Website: bh-photo
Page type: cross-sells
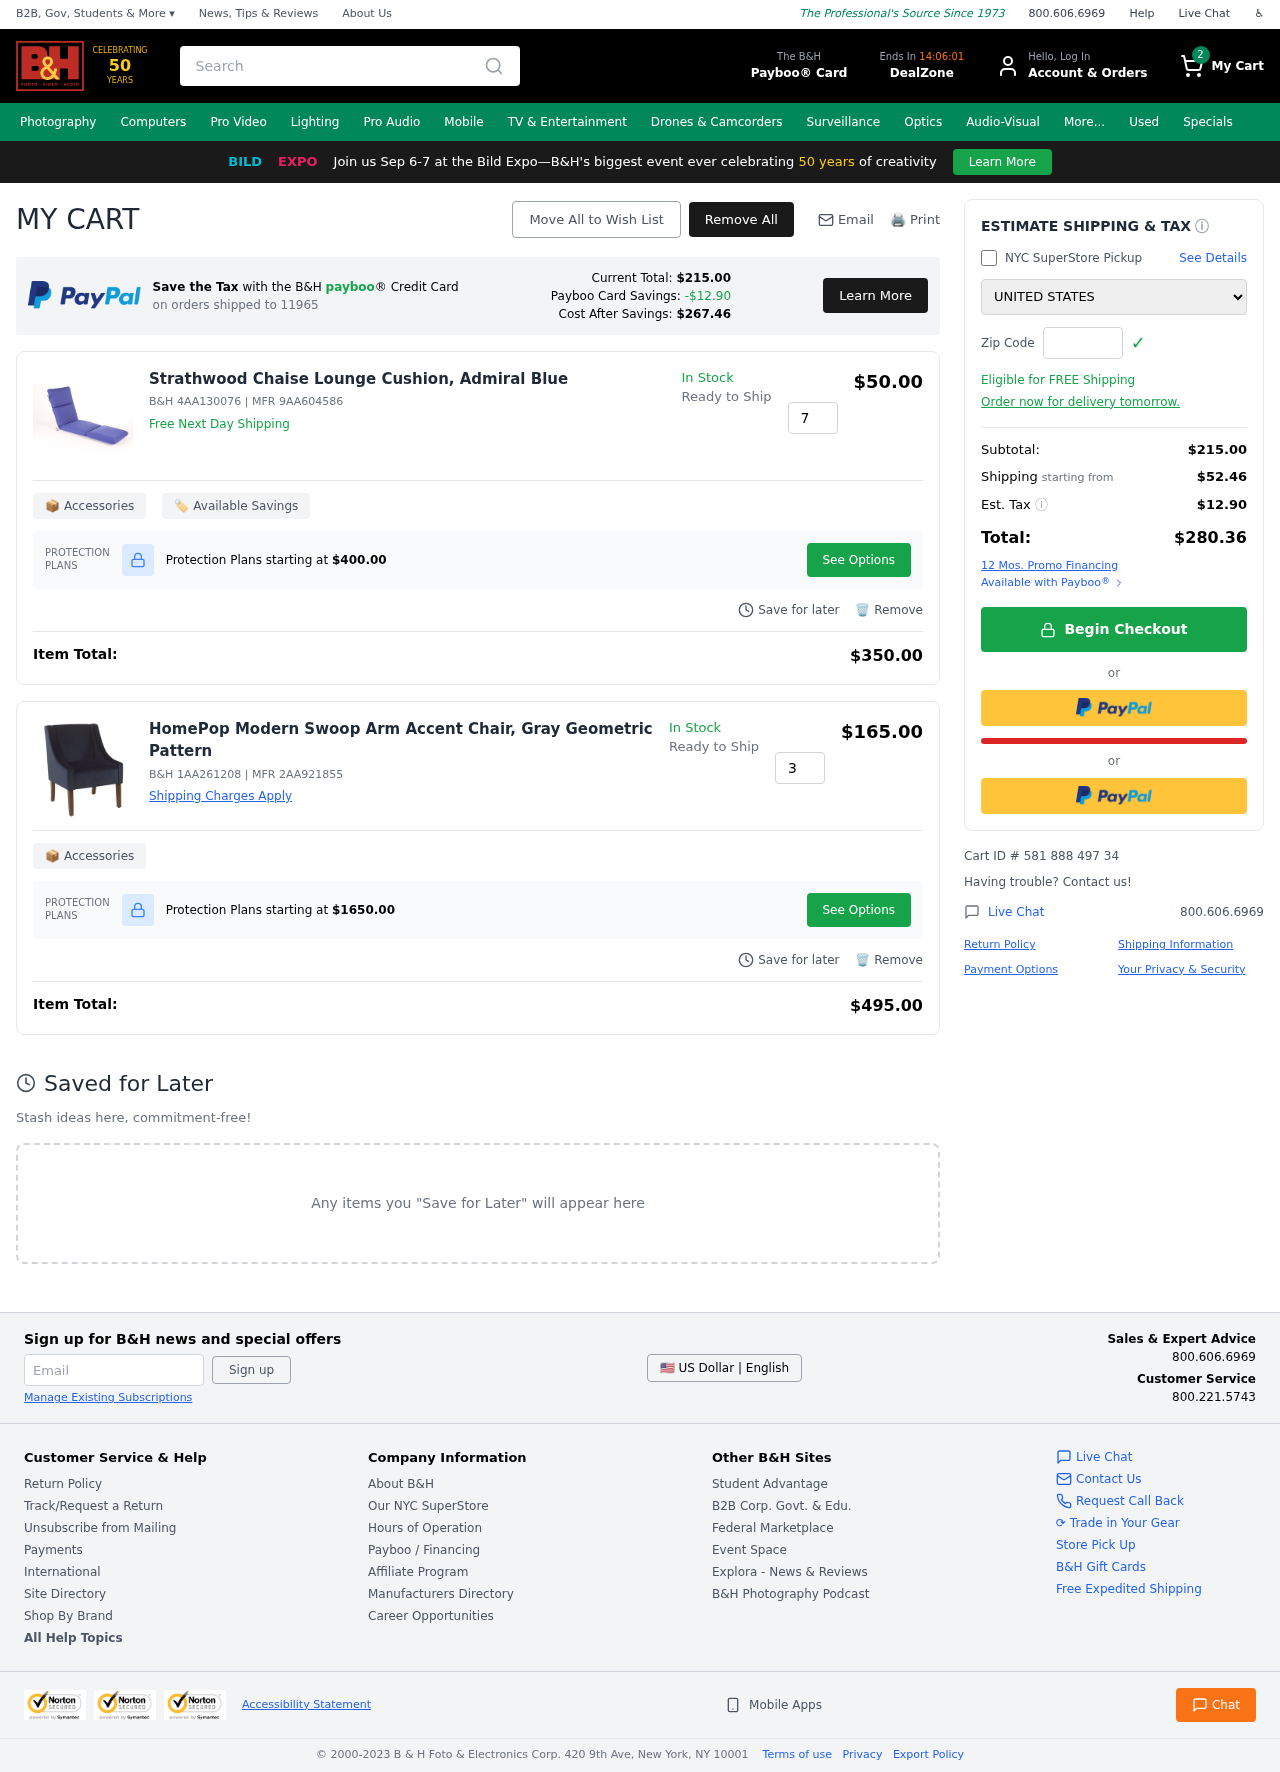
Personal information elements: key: PII_COUNTRY
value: United States
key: PII_POSTCODE
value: on orders shipped to 11965
Product elements: key: PRODUCT1_NAME
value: Strathwood Chaise Lounge Cushion, Admiral Blue
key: PRODUCT1_PRICE
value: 50
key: PRODUCT1_QUANTITY
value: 7
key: PRODUCT2_NAME
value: HomePop Modern Swoop Arm Accent Chair, Gray Geometric Pattern
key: PRODUCT2_PRICE
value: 165
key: PRODUCT2_QUANTITY
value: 3
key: PRODUCT1_SKU
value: B&H 4AA130076
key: PRODUCT1_MFR
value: MFR 9AA604586
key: PRODUCT1_PROTECTION_PRICE
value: $400.00
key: PRODUCT1_ITEM_TOTAL
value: $350.00
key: PRODUCT2_SKU
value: B&H 1AA261208
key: PRODUCT2_MFR
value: MFR 2AA921855
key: PRODUCT2_PROTECTION_PRICE
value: $1650.00
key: PRODUCT2_ITEM_TOTAL
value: $495.00
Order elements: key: ORDER_NUM_ITEMS
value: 2
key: PAYBOO_CURRENT_TOTAL
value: $215.00
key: ORDER_SUBTOTAL
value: $215.00
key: ORDER_SHIPPING_COST
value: $52.46
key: ORDER_TAX
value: $12.90
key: ORDER_TOTAL
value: $280.36
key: ORDER_ID
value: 581 888 497 34
Search elements: key: HEADER_SEARCH
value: Search
Other elements: key: PAYBOO_SAVINGS
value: -$12.90
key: PAYBOO_COST_AFTER_SAVINGS
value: $267.46